Field crop: maize
Growth stage: 2
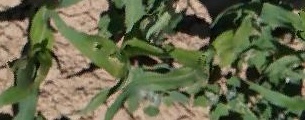
Species: maize